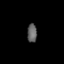
Tissue: lung
Cell type: Epithelial cells
Senescence score: 0.2371
Nuclear area (px): 176
Mean DAPI intensity: 95.818